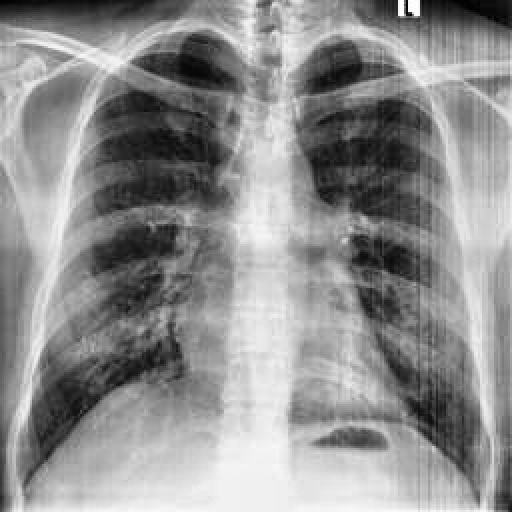
Finding: NORMAL